Question: I am trying to produce a set of 10 random numbers using VB.net using the Random class.
'''
For i As Integer = 0 To 10
Console.WriteLine("Random {0}: {1}", i, (New Random).Next(1, 100))
Next
'''
This code iterates 10 times, each using a new instance of a random class to generate an integer between 1 and 100, the outputting it to the console.
However, the results are definitely not random:

Its worth noting that the number 34 changes each time the subroutine is run.
Why is this?
Is it because I am creating a new instance of the random class on each iteration? If so why does this cause a problem?
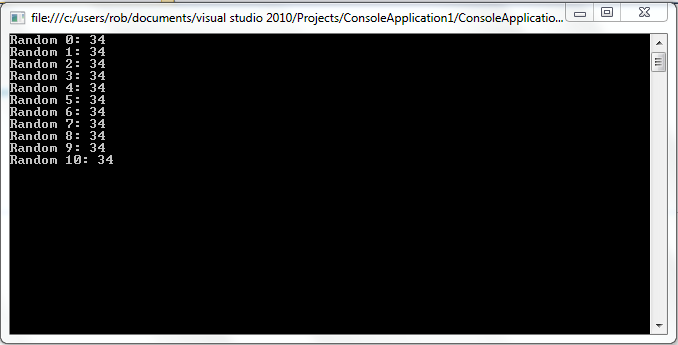
Answer: I think the MSDN documentation describes why this happens fairly well. <URL>
> By default, the parameterless constructor of the Random class uses the system clock to generate its seed value, while its parameterized constructor can take an Int32 value based on the number of ticks in the current time. However, because the clock has finite resolution, using the parameterless constructor to create different Random objects in close succession creates random number generators that produce identical sequences of random numbers. The following example illustrates that two Random objects that are instantiated in close succession generate an identical series of random numbers.